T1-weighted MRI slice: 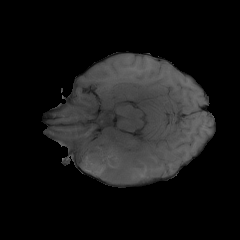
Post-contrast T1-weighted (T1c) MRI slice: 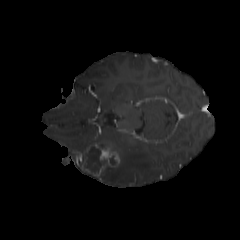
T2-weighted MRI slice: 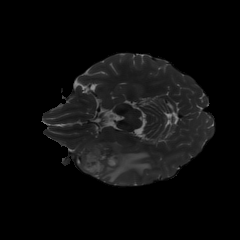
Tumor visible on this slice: yes